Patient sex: F
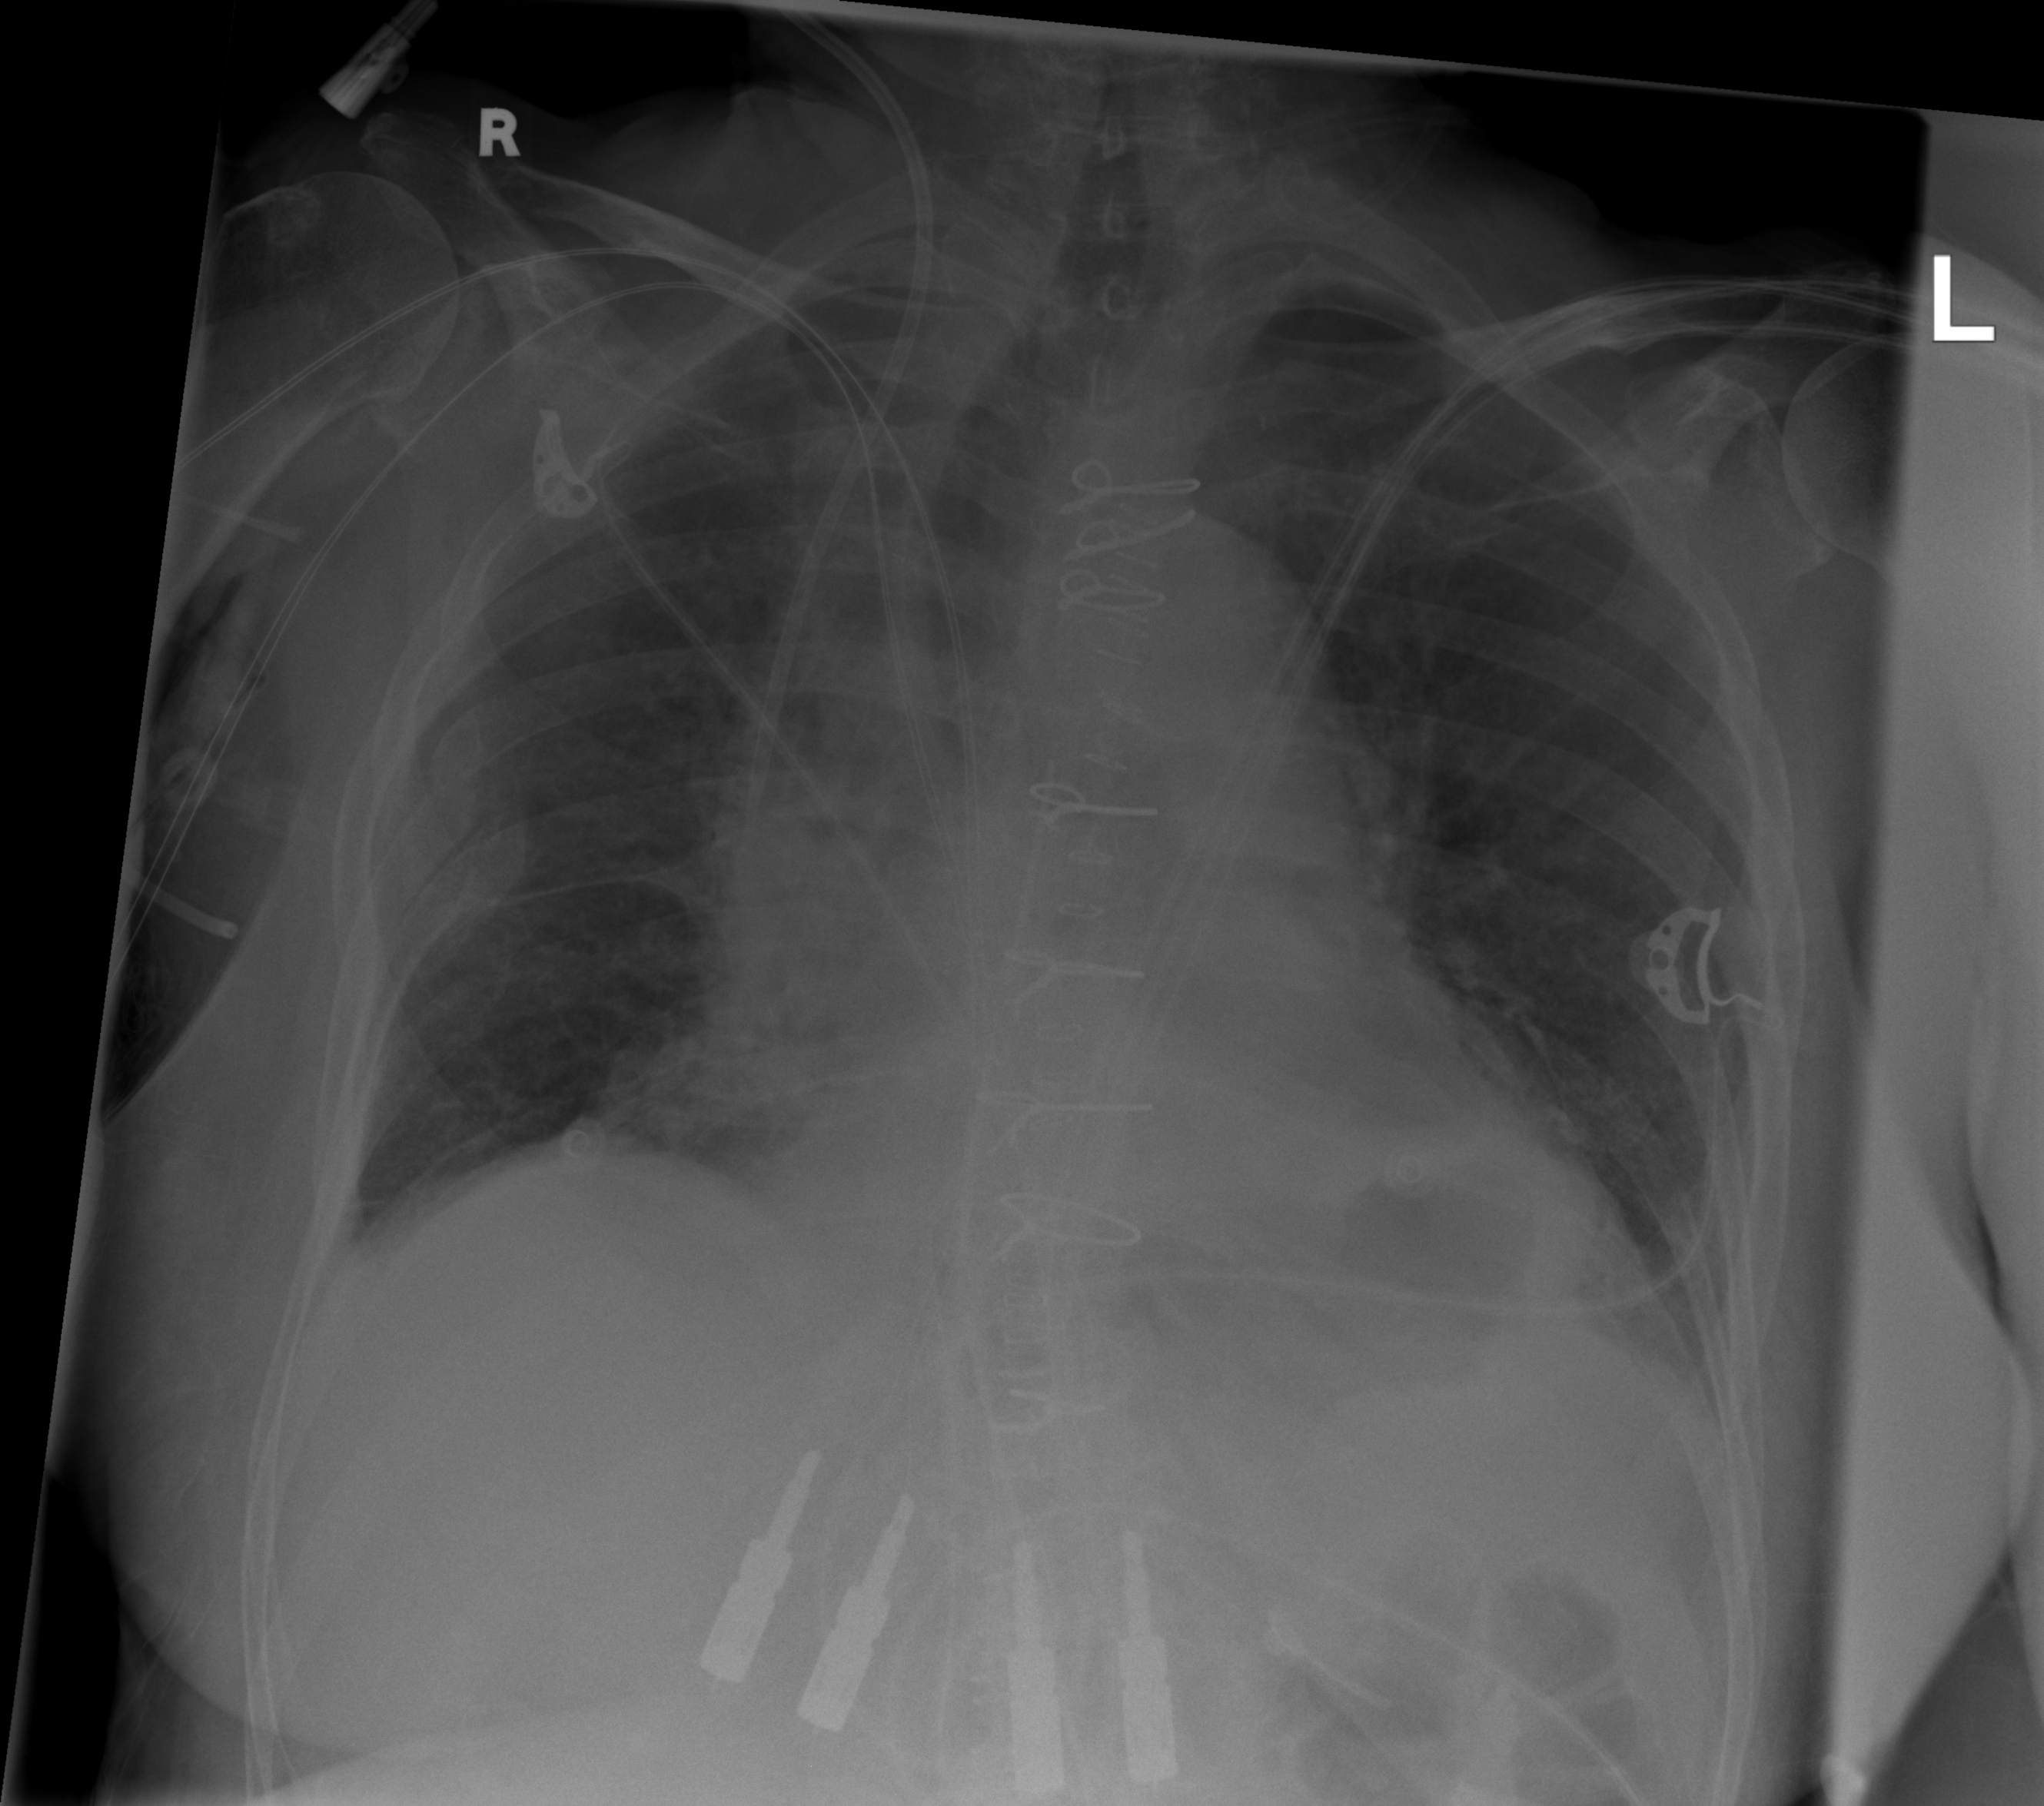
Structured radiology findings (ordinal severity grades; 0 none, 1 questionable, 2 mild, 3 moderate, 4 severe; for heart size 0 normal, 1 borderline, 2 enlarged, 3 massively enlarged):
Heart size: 2
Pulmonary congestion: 0
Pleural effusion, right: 1
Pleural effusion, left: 1
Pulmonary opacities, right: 0
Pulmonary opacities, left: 0
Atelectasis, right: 2
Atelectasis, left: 2